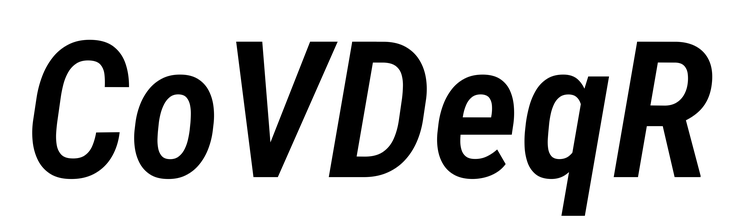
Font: Roboto-Italic_Condensed_SemiBold_Italic